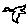
Label: bird